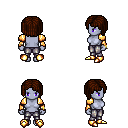
a pixel art fantasy rpg character, female body template, dark elf, purple skin, gold arm armor, metal pants, brown pageboy hairstyle, bracelets, gold boots, four views (front, back, left, right), 2x2 character sprite sheet, small pixel art, hard edges, no anti-aliasing